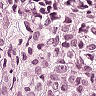
Metastatic tissue present: yes